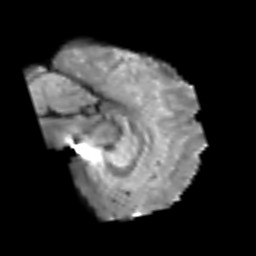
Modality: T2w
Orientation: sagittal
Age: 56
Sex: male
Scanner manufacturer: siemens
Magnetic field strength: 3 T
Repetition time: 6.1 s
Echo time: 0.101 s